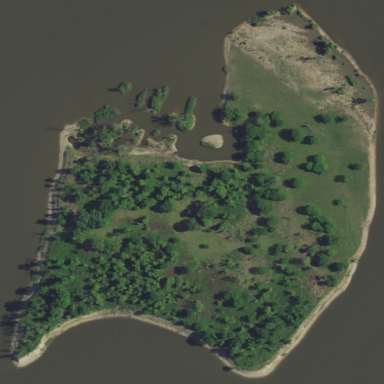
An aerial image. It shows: Image showing island.